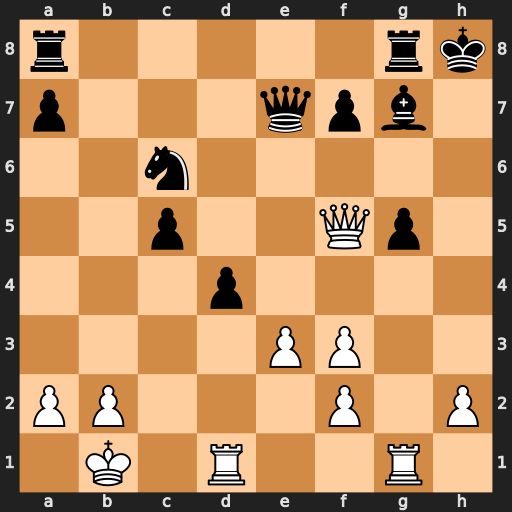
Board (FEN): r5rk/p3qpb1/2n5/2p2Qp1/3p4/4PP2/PP3P1P/1K1R2R1
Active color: w
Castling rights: -
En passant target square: -
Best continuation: Qh3+ Bh6 Qxh6#